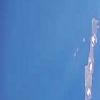
Label: water